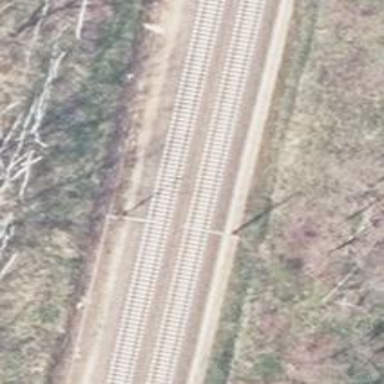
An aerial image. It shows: Milestone along the railway track with catenary mast.